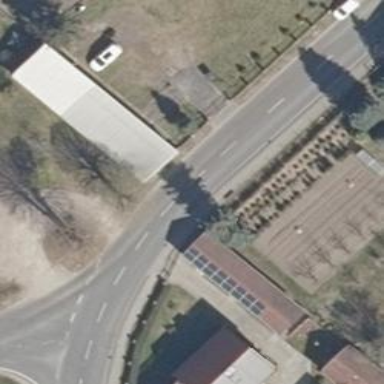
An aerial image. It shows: Secondary road with asphalt surface.